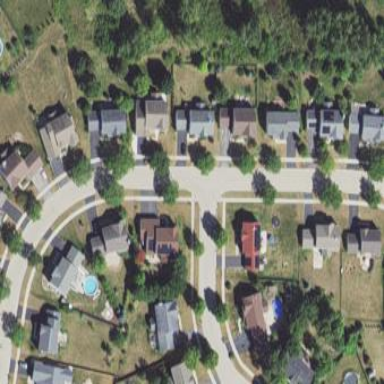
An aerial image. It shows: Sidewalk.